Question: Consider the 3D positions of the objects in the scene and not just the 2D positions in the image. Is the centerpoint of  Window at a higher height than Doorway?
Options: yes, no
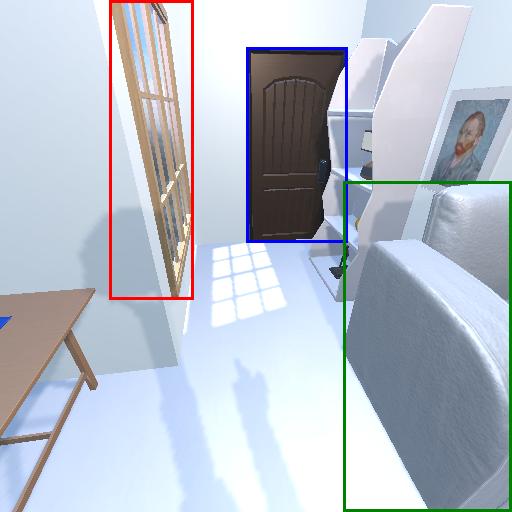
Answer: yes